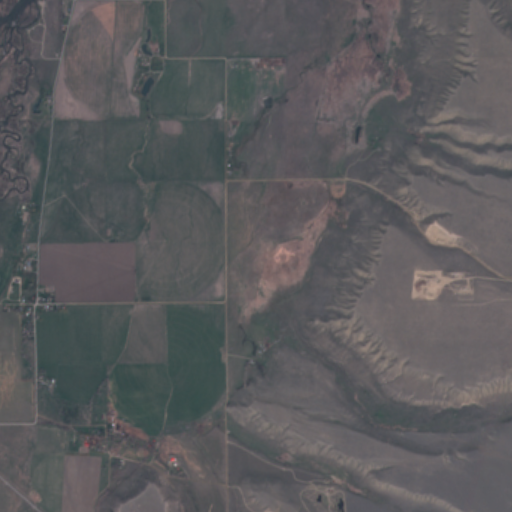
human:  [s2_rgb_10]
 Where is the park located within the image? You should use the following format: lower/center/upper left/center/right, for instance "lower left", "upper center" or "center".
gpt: The park is located in the lower center of the image.
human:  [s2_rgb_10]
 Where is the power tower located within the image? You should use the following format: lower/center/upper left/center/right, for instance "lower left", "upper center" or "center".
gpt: The power tower is located in the center left of the image.
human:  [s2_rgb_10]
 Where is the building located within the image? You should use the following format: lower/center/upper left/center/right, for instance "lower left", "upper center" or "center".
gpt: The building is located in the center left of the image.
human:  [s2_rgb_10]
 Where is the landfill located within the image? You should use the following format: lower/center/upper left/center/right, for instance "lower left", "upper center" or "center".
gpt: There is no landfill in the image.